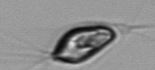
Label: Chrysochromulina